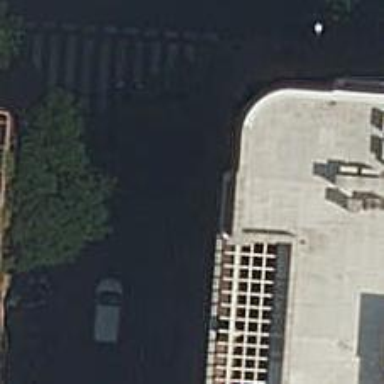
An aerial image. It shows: Motorcycle parking facility.